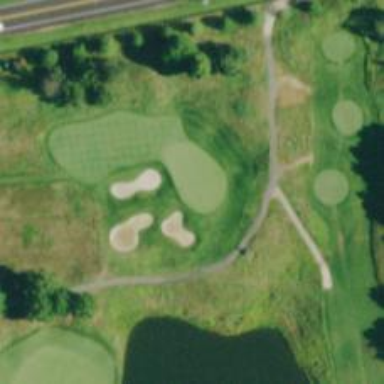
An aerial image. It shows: Golf hole.